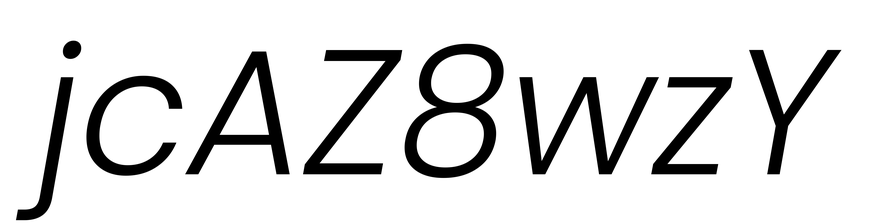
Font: Poppins-LightItalic